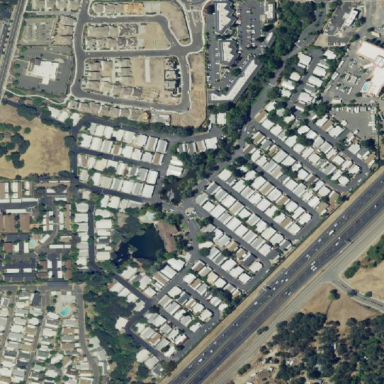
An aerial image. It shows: Residential area with mobile homes.